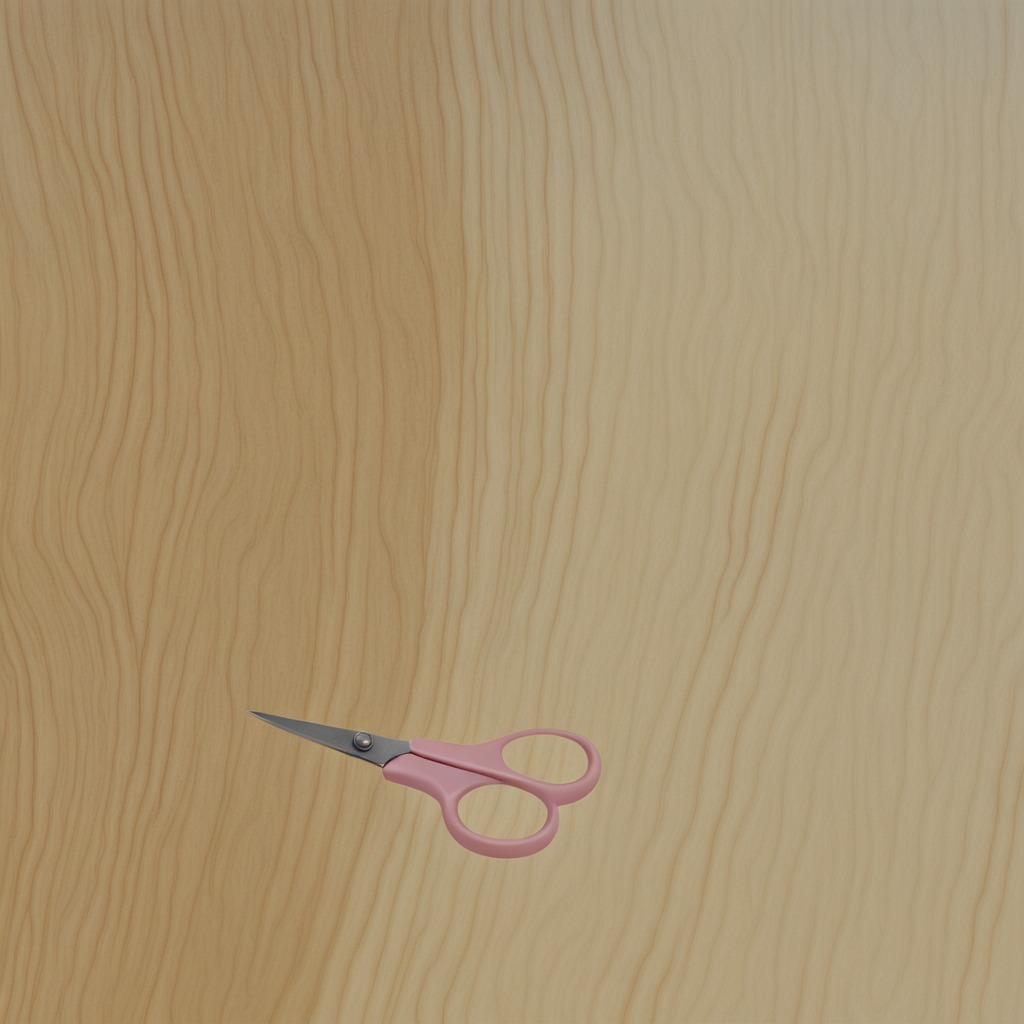
A scissor lies on the plywood surface in a paint workshop lit by afternoon window light.